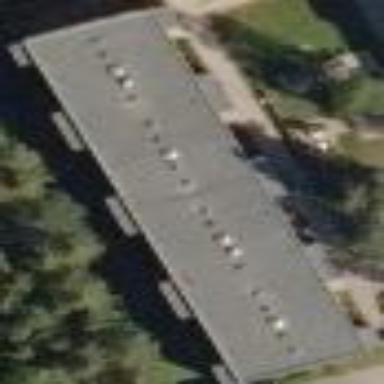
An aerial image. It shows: Flat-roofed apartment building.